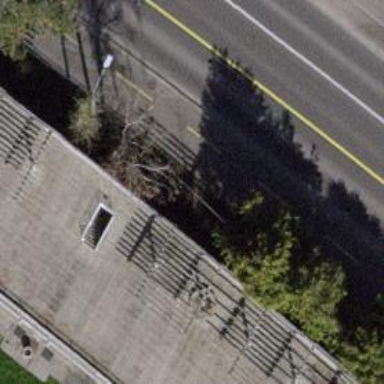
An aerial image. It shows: Avenue lined with trees.